Question: My application connects to the network to retrieve some data and I'd like to show a progress bar in the toolbar of the UINavigationController of my application.
What I actually want is very similar to the Mail application:

Except I would like to have nothing to the left of the progress bar, and a cancel button on the right.
I've fiddled around with code, trying to do this, but I've never worked with the toolbar of a nav controller before, so I'm unsure of where to start.
I've read over the <URL>, but they only show how to do very basic toolbar layouts, with simple buttons and segmented controls.
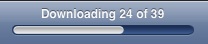
Answer: Start with an empty UIView, add a text label and a progress indicator and position them as they appear in the Mail app. Finally, create a UIBarButtonItem that contains this view and add it to your toolbar:
'''
UIBarButtonItem* progressItem = [[UIBarButtonItem alloc] initWithCustomView:progressItemView];
toolbar.items = [NSArray arrayWithObject:progressItem];
'''
You can do this programmatically or in Interface Builder.